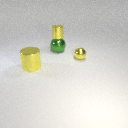
small yellow metal cylinder above large green metal sphere